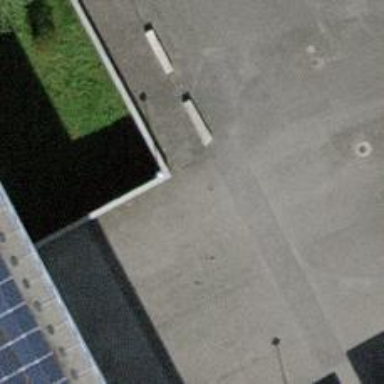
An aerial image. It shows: Concrete bench.